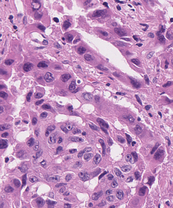
Tumor epithelial tissue: yes
Tumor-associated stroma tissue: yes
Normal tissue: no